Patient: sex M, age 67
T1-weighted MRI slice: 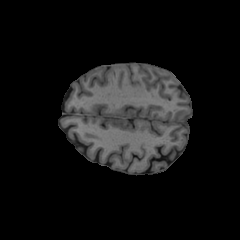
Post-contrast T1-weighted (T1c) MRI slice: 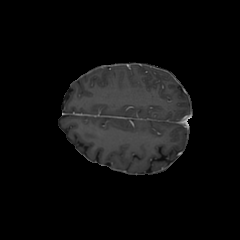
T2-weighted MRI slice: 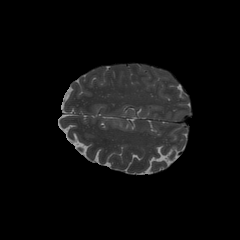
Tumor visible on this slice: no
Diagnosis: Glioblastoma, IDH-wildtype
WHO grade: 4